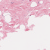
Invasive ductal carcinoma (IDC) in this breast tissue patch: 1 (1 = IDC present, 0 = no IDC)